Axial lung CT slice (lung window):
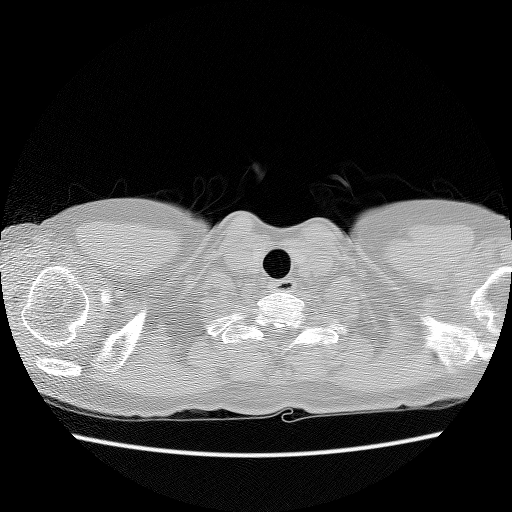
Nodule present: no